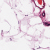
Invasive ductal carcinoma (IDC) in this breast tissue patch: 0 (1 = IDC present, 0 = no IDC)